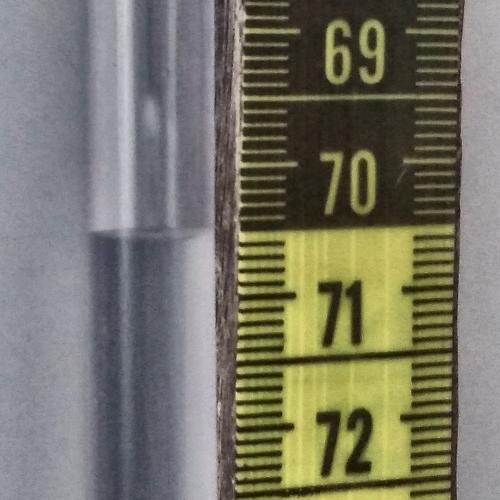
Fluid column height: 70.5 cm